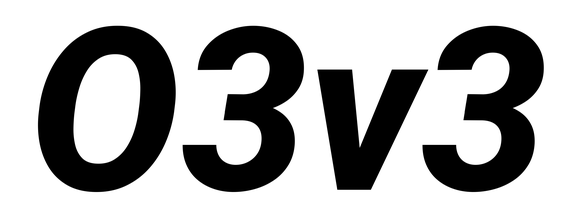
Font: Roboto-Italic_ExtraBold_Italic